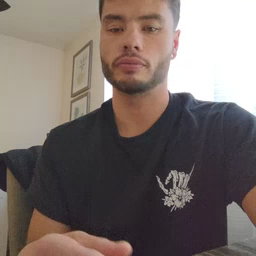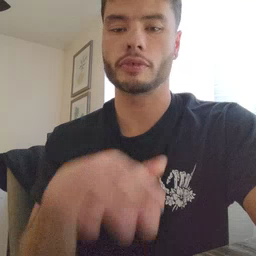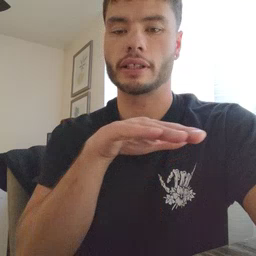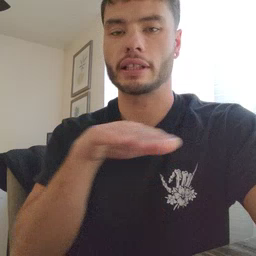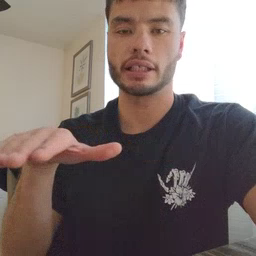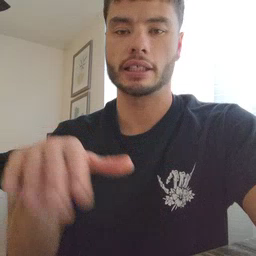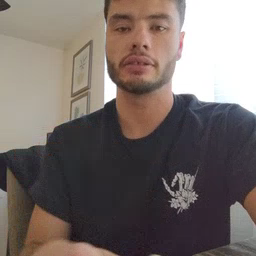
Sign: clean